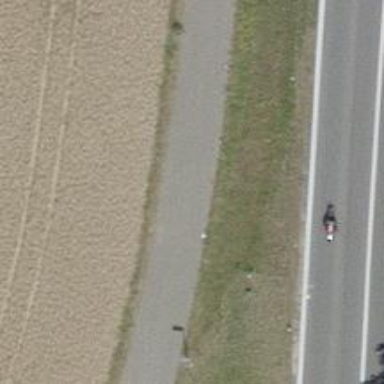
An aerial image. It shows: Asphalt track of grade1 for agricultural vehicles.